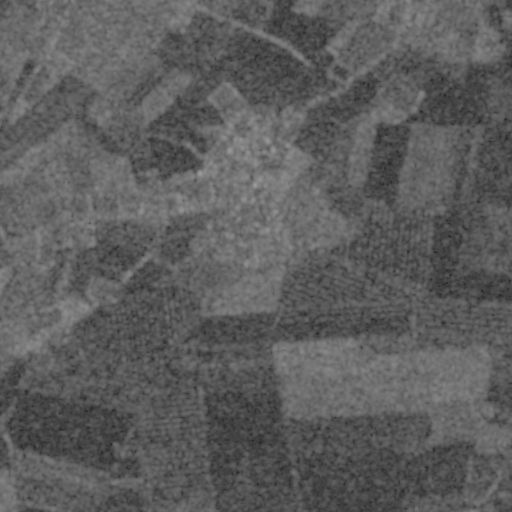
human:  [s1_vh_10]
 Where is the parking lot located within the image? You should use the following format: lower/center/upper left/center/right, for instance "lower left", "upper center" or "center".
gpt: The parking lot is located in the center of the image.
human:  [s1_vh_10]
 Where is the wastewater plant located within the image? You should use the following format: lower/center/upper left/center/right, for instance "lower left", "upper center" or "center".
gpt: The wastewater plant is located in the upper right of the image.
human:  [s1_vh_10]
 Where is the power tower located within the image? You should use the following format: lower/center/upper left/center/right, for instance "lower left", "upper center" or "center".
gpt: There is no power tower in the image.

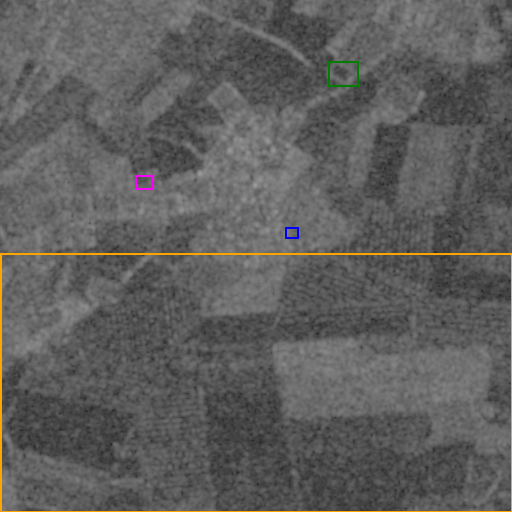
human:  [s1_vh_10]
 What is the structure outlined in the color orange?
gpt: The structure outlined in orange is a crop field.
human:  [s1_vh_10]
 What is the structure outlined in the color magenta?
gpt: The structure outlined in magenta is a park.
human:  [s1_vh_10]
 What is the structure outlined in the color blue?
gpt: The structure outlined in blue is a parking lot.
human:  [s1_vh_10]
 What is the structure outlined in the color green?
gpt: The structure outlined in green is a wastewater plant.
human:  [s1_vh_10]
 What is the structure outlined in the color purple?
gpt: There is no purple outline.